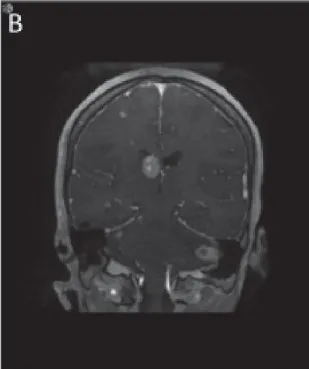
MRI brain demonstrating metastases to brain. Coronal. Views of the brain demonstrating the presence of brain metastasis.
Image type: radiology (mri)